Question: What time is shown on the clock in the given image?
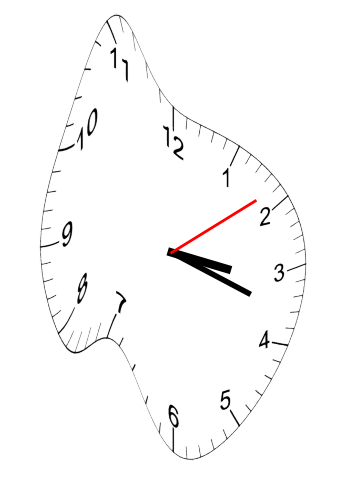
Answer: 03:18:09